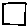
Label: square